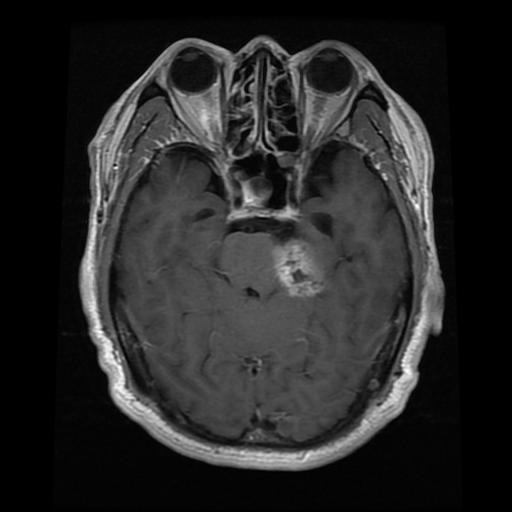
Label: meningioma